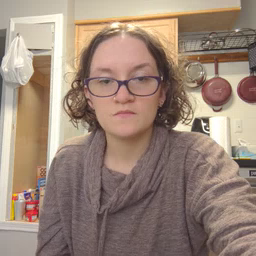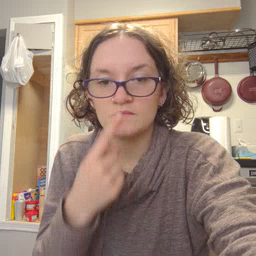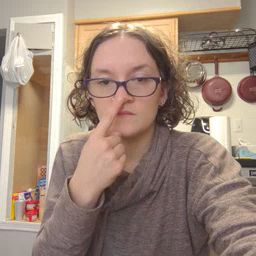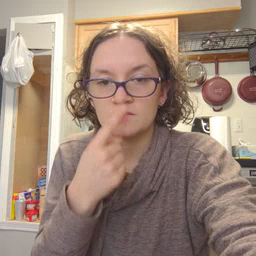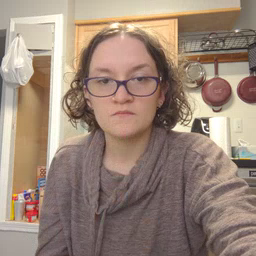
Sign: nose